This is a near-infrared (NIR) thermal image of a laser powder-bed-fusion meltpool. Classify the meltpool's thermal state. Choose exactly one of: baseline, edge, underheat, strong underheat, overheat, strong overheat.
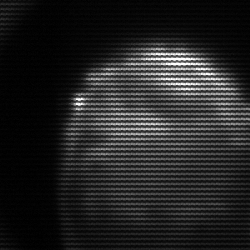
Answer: edge